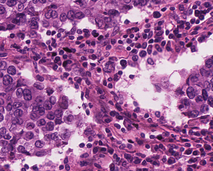
Tumor epithelial tissue: yes
Tumor-associated stroma tissue: yes
Normal tissue: no